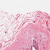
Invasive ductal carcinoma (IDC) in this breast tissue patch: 0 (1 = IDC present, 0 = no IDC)